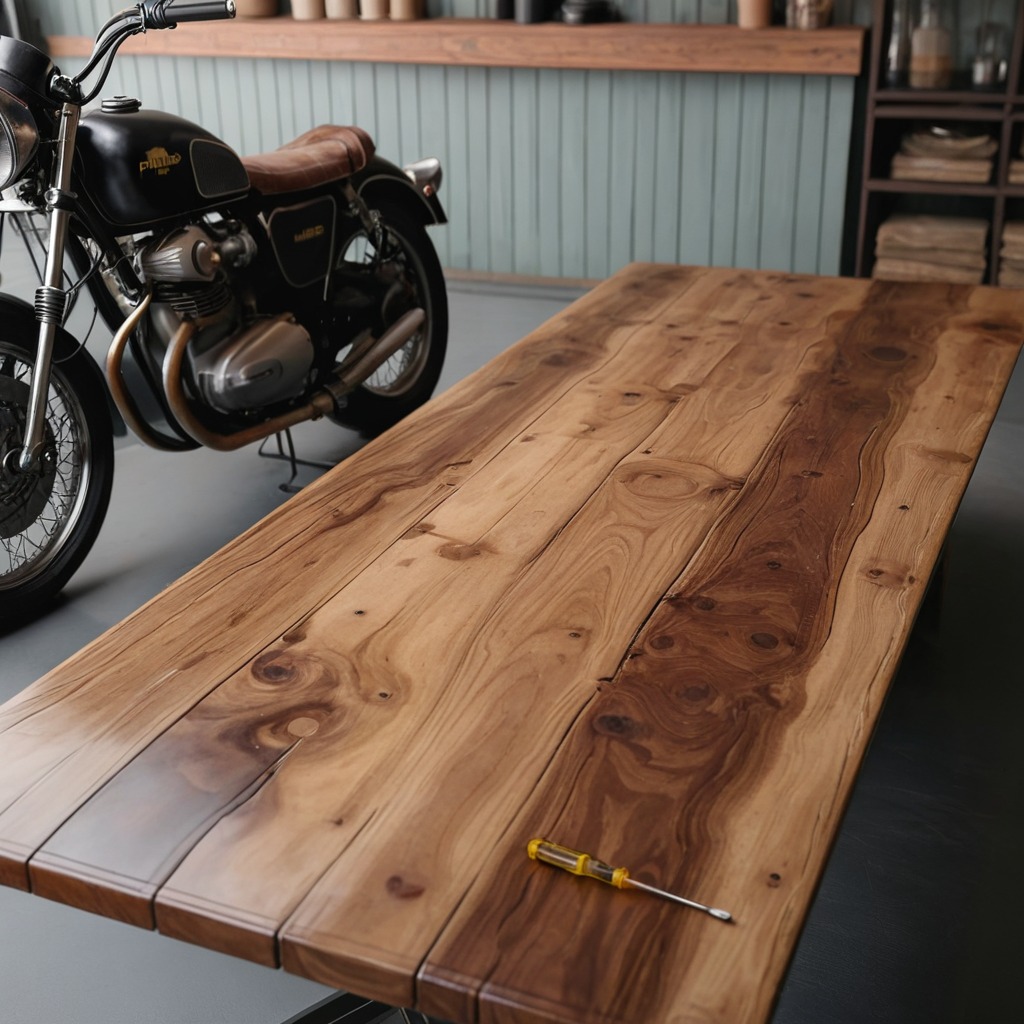
A screwdriver lies on the oil-spilled wooden table in a vintage motorcycle garage.